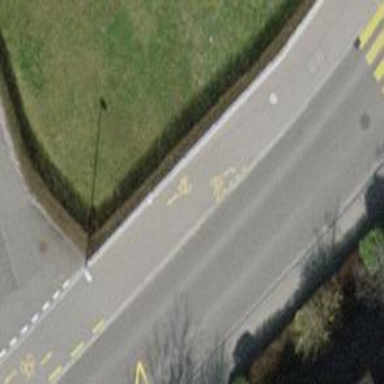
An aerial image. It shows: Asphalt sidewalk path.